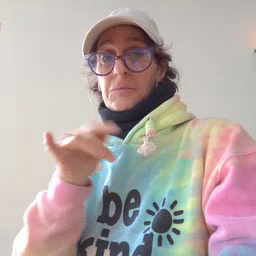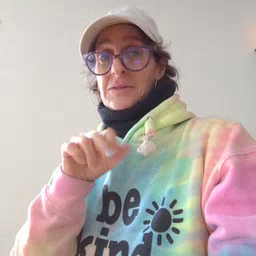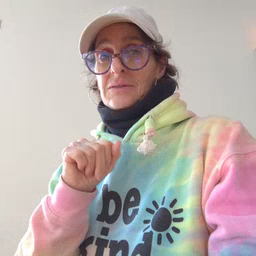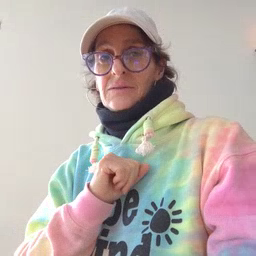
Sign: pizza